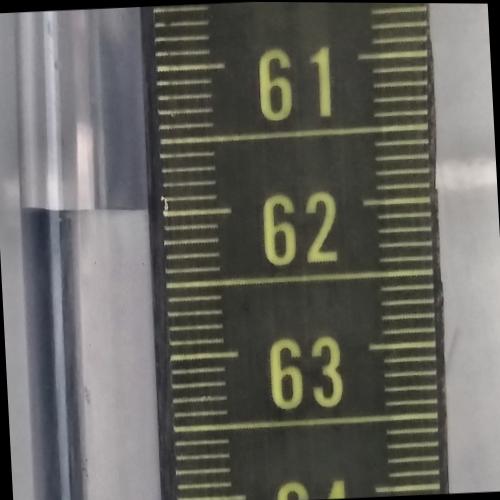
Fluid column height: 62.0 cm